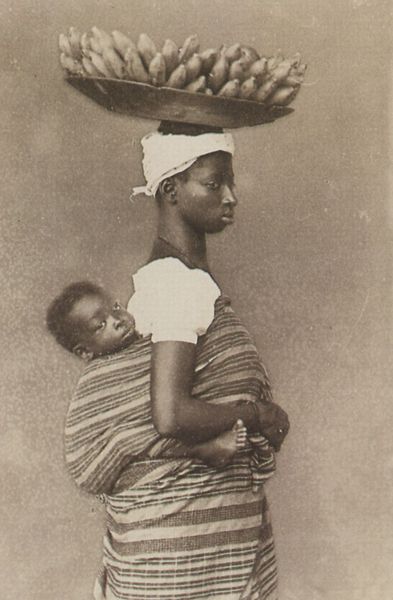
Titel: Freigelassene Sklavin mit Kind
Künstler: Marc Ferrez
Standort: Brasilia
Institution: Sammlung Ministerio das Relacoes Exteriores
Schlagwörter: fuß, kopf, weiß, mädchen, braun, frau, grau, hintergrund, kleid, licht, mund, nase, ohr, profil, rücken, schwarz, obst, tuch, wand, arm, arme, augen, blicke, bluse, schale, schüssel, stehen, teller, tragen, bildnis, hals, portrait, porträt, auge, gewand, haare, stoff, kind, mutter, tochter, locken, puffärmel, schulter, frucht, früchte, bein, füße, last, transport, afrika, kette, baby, sepia, kopftuch, gestreift, streifen, korb, junge, foto, fotografie, photographie, afrikanerin, farbige, schwarze, hängen, seite, schwarzweiß, beutel, kleinkind, photo, dunkelhäutig, sklavin, umbra, banane, sohn, querstreifen, tragetuch, lasten, haende, balancieren, ethnografie, photograpie, frau mit kind, bananen, gau, forografie, negerin, schnüren, jamaika, wickeltuch, afrikanische mutter, banan, mutter-kind-porträt, kopftrage, stefien